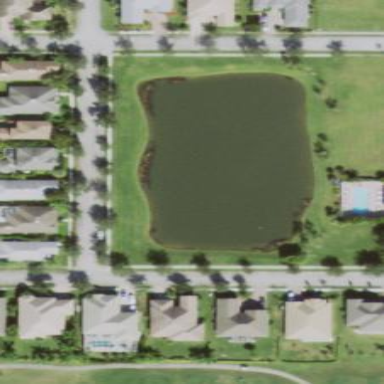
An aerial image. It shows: Pond serving as water hazard on golf course.